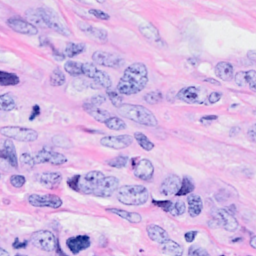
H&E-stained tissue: Breast